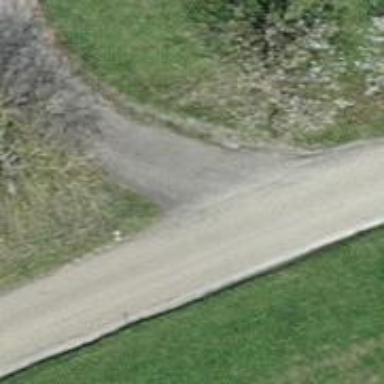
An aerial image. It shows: Unclassified road with paved surface.